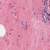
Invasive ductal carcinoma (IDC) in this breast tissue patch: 0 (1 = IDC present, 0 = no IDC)